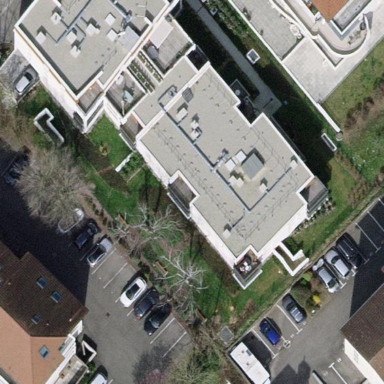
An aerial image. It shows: Flat roofed apartment building with grey tar paper roof. The building itself is colored with the number "5" scheme.